Field crop: maize
Growth stage: 1
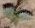
Species: datura